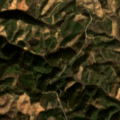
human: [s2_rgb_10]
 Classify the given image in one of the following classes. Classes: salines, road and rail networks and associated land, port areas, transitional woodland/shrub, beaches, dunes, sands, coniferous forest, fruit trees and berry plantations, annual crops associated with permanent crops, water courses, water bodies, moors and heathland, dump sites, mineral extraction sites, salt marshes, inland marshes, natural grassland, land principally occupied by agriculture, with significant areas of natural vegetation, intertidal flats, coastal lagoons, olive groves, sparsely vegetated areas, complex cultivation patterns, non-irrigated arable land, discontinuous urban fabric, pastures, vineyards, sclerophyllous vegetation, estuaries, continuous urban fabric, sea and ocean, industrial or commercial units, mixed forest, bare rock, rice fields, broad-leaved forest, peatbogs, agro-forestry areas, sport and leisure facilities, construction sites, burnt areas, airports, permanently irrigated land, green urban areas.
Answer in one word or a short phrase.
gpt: land principally occupied by agriculture, with significant areas of natural vegetation, transitional woodland/shrub